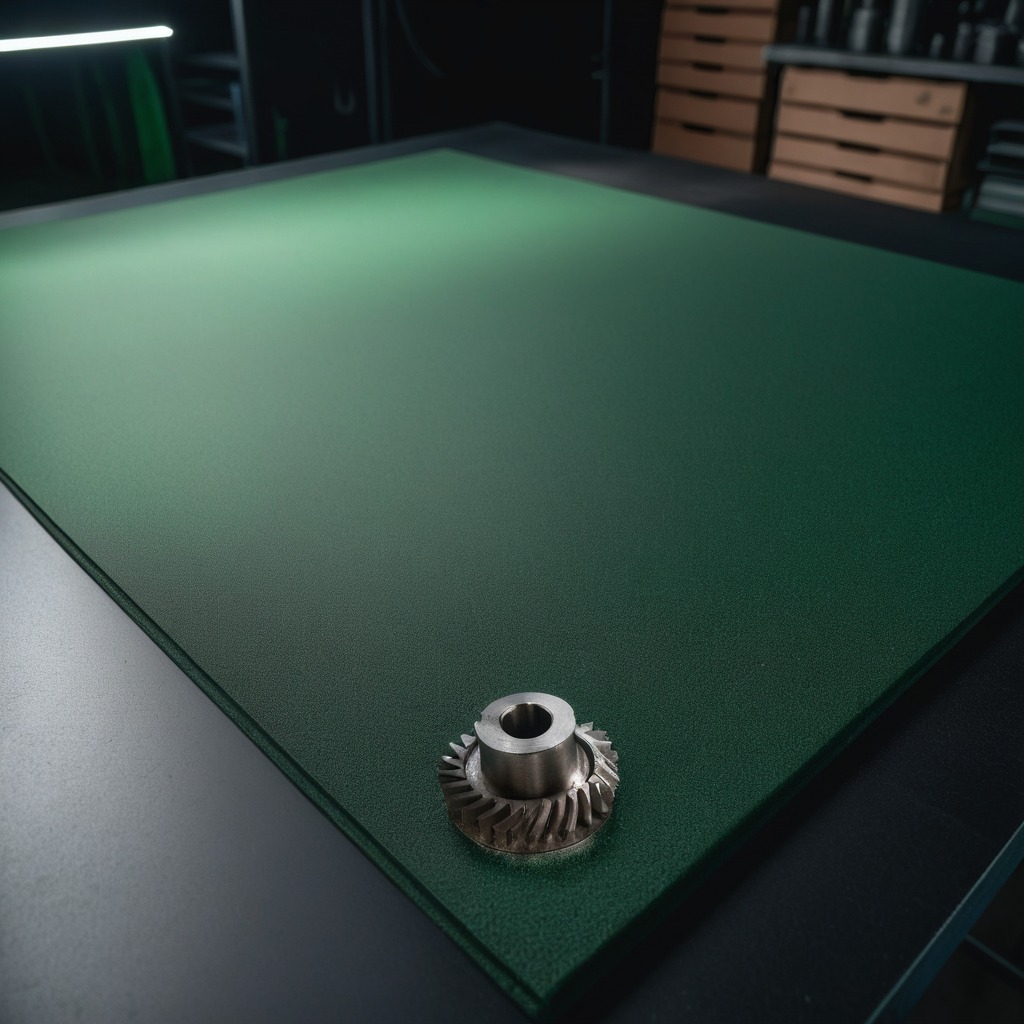
A steel gear with teeth is lying on the granite tabletop.